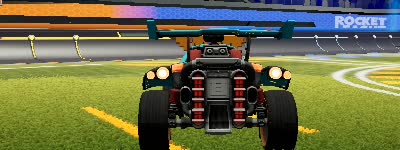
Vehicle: octane